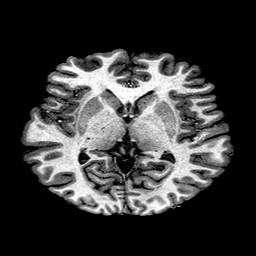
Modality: T1w
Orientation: coronal
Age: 23
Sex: male
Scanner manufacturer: ge
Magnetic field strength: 3 T
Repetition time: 7.66 s
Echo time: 0.003476 s